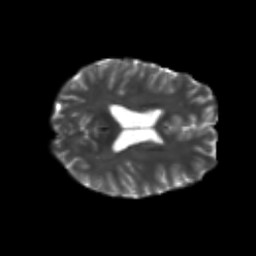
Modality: T2w
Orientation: axial
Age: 21
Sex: male
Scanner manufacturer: siemens
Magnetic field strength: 3 T
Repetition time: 3.5 s
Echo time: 0.104 s